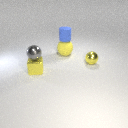
large yellow rubber sphere to the left of small yellow metal sphere